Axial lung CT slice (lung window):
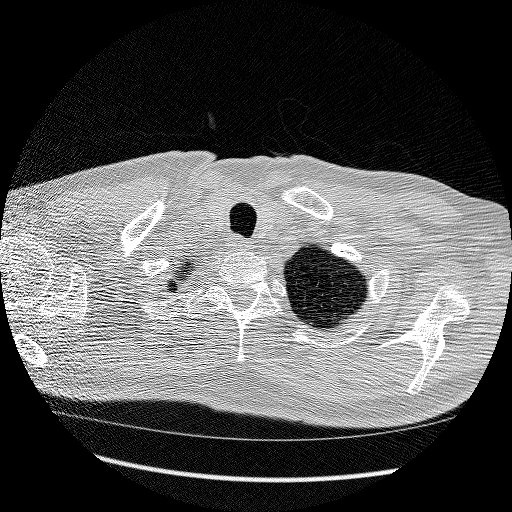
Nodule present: no